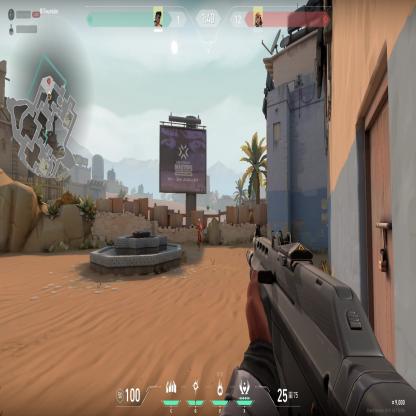
Label: enemy